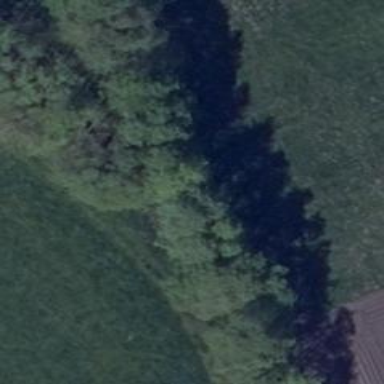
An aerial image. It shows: Row of trees in natural setting.